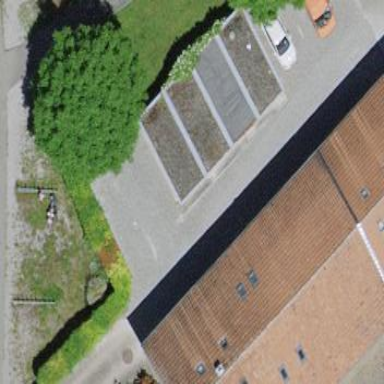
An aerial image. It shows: Garage building.